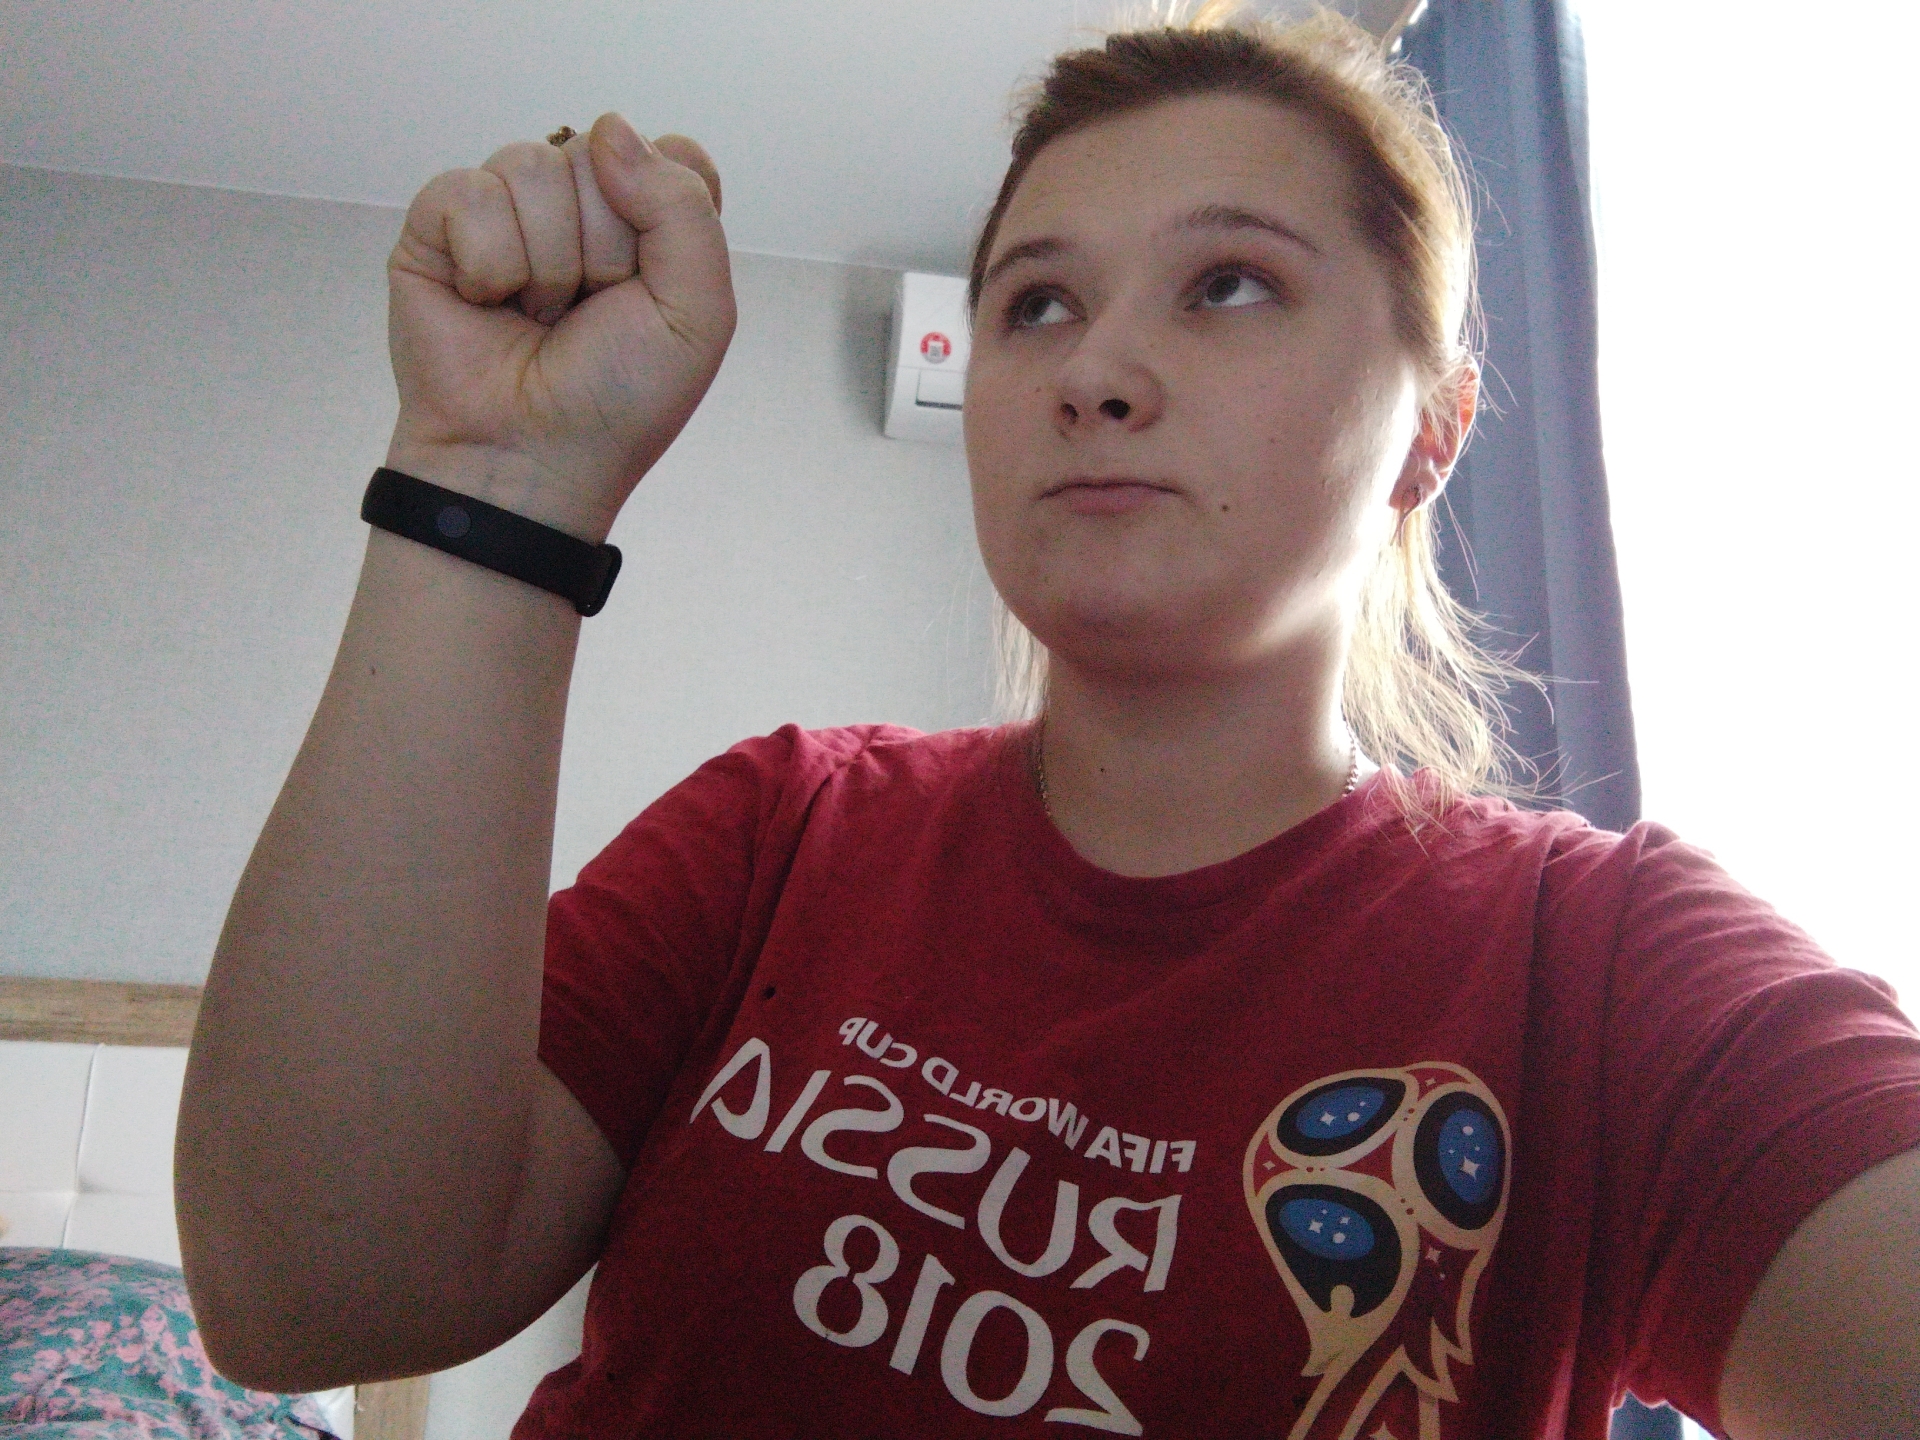
Label: noise